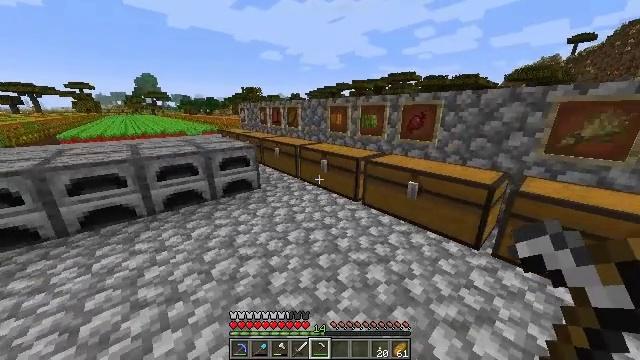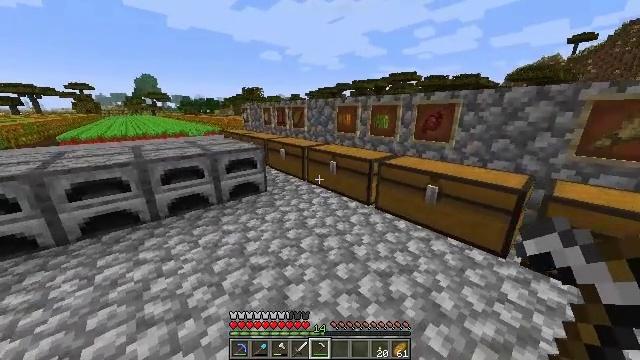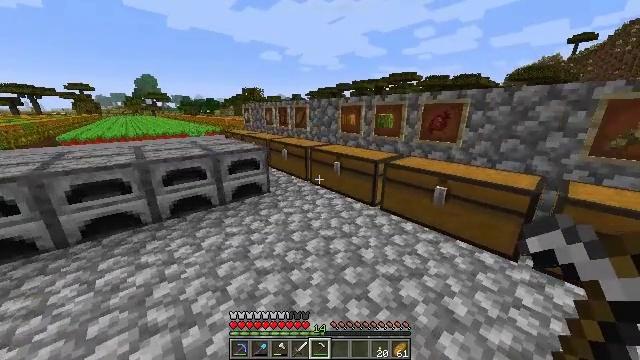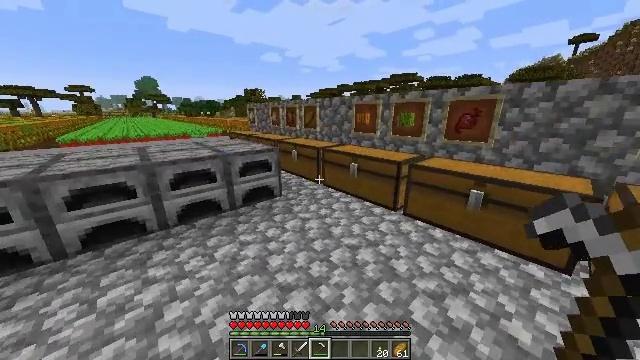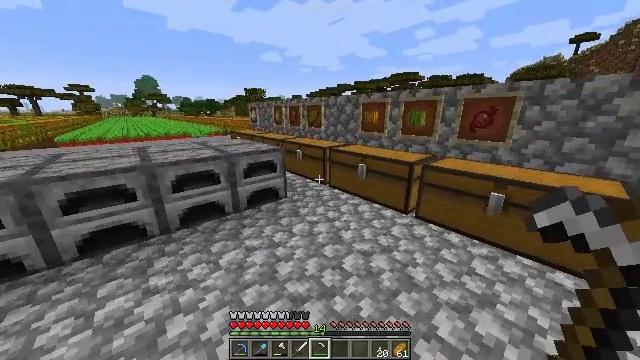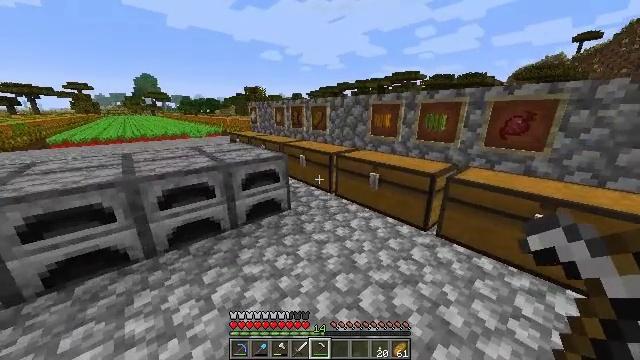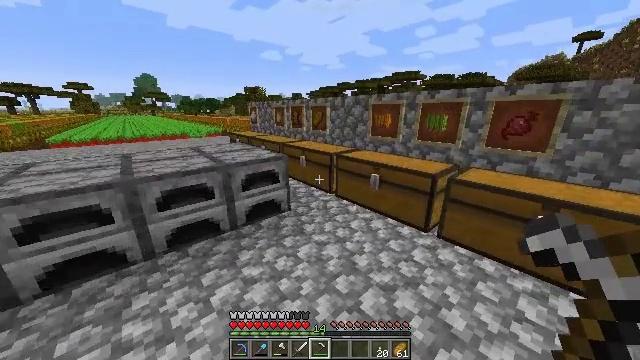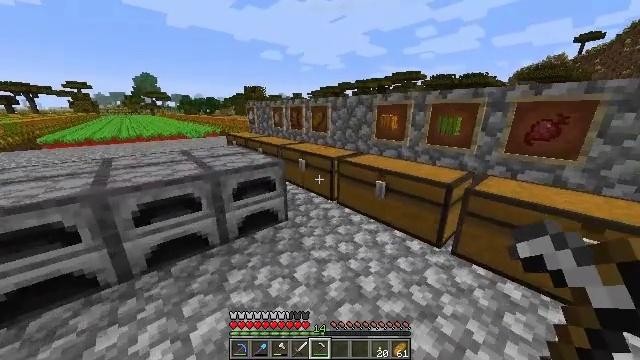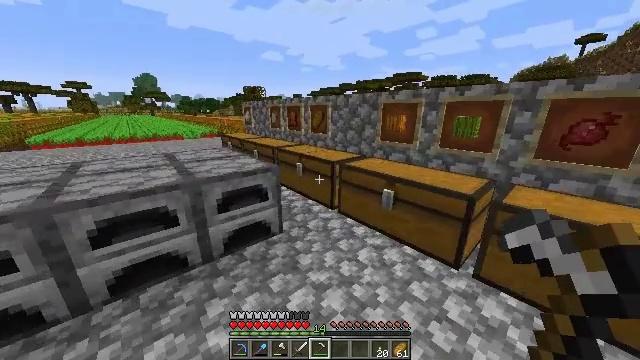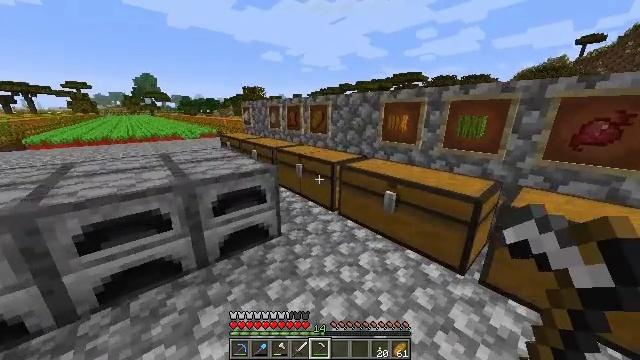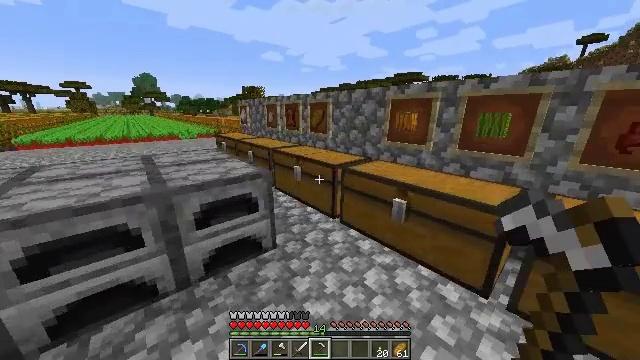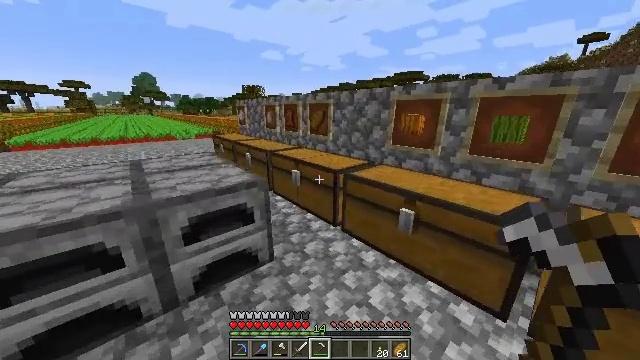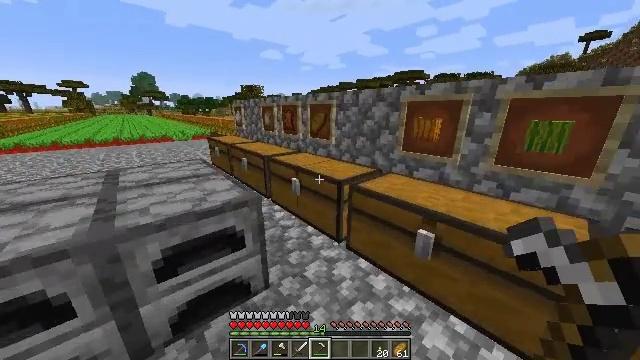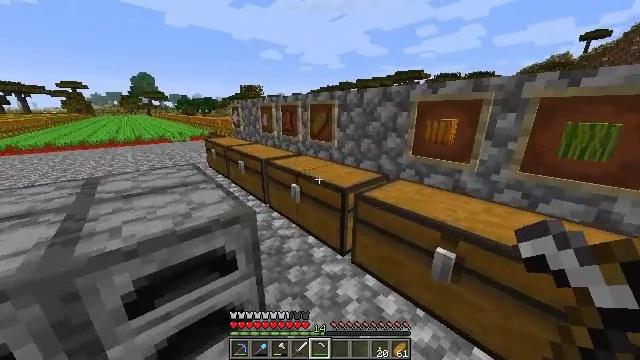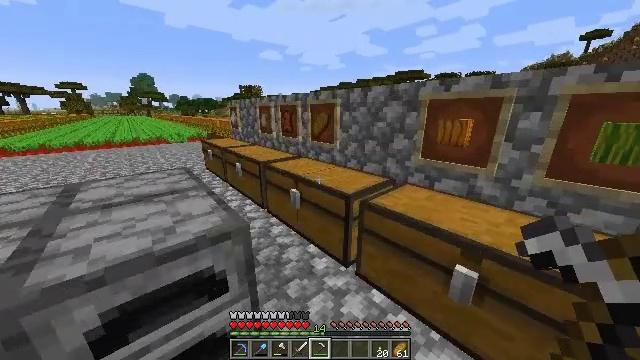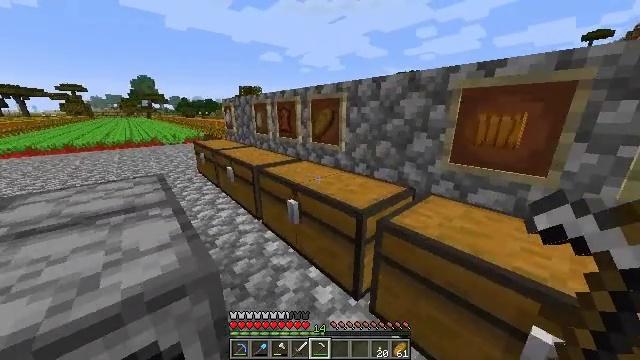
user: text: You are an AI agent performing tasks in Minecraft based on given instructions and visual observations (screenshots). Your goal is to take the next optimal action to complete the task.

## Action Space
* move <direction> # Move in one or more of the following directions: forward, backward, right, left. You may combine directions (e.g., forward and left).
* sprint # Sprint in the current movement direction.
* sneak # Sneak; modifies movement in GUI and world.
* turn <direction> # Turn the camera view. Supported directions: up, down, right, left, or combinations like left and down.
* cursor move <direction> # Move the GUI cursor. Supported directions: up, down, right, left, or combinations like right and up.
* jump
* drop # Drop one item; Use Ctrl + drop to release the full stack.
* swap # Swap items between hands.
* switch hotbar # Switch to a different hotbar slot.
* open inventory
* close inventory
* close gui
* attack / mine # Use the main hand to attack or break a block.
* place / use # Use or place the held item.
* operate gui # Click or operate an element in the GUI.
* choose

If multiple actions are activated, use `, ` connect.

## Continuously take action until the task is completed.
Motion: motion action
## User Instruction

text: Mine the sugar cane near rivers.
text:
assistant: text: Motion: move forward and move left
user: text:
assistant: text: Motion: move forward and move left
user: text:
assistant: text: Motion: move forward and move left
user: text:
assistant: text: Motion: move forward
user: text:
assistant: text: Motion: move forward
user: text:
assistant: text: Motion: move forward
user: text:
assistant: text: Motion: move forward
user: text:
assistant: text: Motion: move forward
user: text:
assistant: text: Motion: move forward
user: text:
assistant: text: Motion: move forward
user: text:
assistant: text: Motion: move forward
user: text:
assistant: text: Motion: move forward
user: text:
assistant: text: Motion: move forward
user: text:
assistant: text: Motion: move forward
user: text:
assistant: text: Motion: move forward
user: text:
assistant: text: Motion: move forward, turn left
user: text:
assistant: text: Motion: move forward, turn left
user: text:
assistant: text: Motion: move forward, turn left
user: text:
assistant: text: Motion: move forward and move left, turn left
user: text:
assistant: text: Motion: move forward and move left, turn left
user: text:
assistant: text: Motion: move forward and move left, turn left
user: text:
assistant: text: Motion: move forward and move left
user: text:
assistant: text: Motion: move forward and move left
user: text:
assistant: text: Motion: move forward and move left
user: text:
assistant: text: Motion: move forward and move left
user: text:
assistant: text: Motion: move forward and move left
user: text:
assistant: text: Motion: move forward and move left, turn right
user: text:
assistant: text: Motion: move forward and move left, turn right
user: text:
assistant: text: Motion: move forward and move left
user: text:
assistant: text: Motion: move forward and move left